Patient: sex M, age 57
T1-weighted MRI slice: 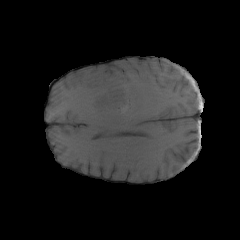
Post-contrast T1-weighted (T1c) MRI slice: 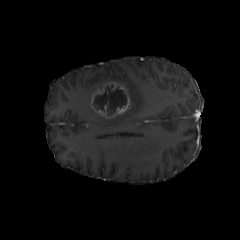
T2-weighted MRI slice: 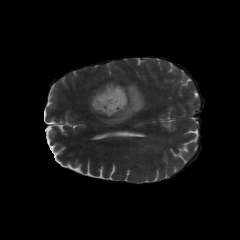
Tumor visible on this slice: yes
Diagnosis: Glioblastoma, IDH-wildtype
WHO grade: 4